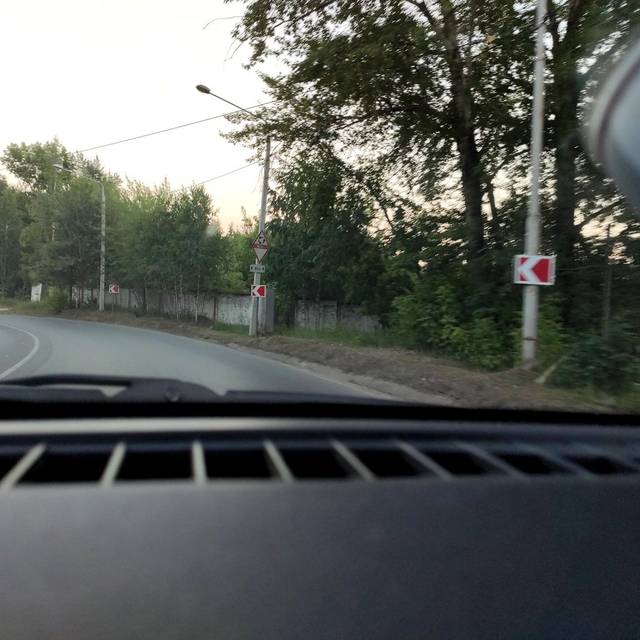
Region: Russia
Coordinates: 58.111, 56.321